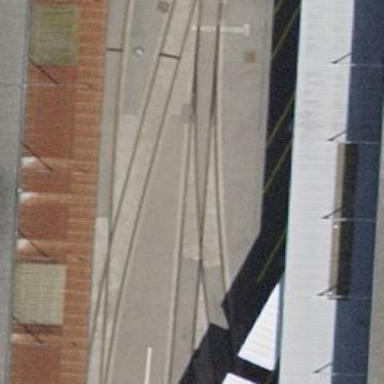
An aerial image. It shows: Single railway spur track.